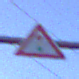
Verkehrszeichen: Lichtzeichenanlage
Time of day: SunriseSunset
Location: Outdoor (Nature)
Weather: Clear
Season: NotSpecified
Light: Natural